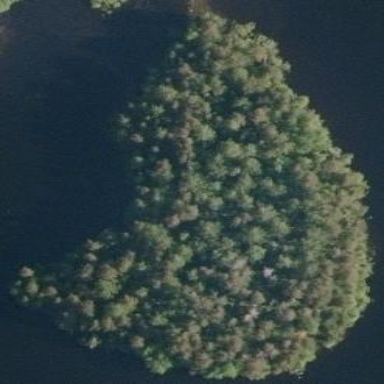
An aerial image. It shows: Island covered with dense forest.